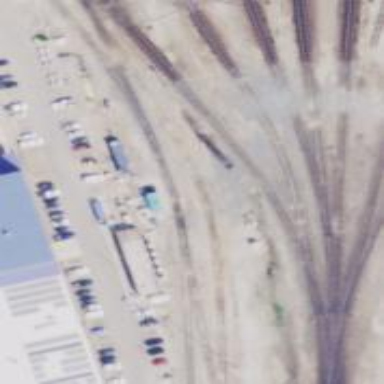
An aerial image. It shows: Railway yard.